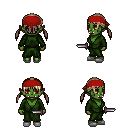
a pixel art fantasy rpg character, female body template, orc, green skin, green robe, metal pants, white blonde twin-tailed hairstyle, red bandana, white slippers, dagger, four views (front, back, left, right), 2x2 character sprite sheet, small pixel art, hard edges, no anti-aliasing